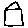
Label: house